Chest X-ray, PA view. Patient: 57 years old, sex M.
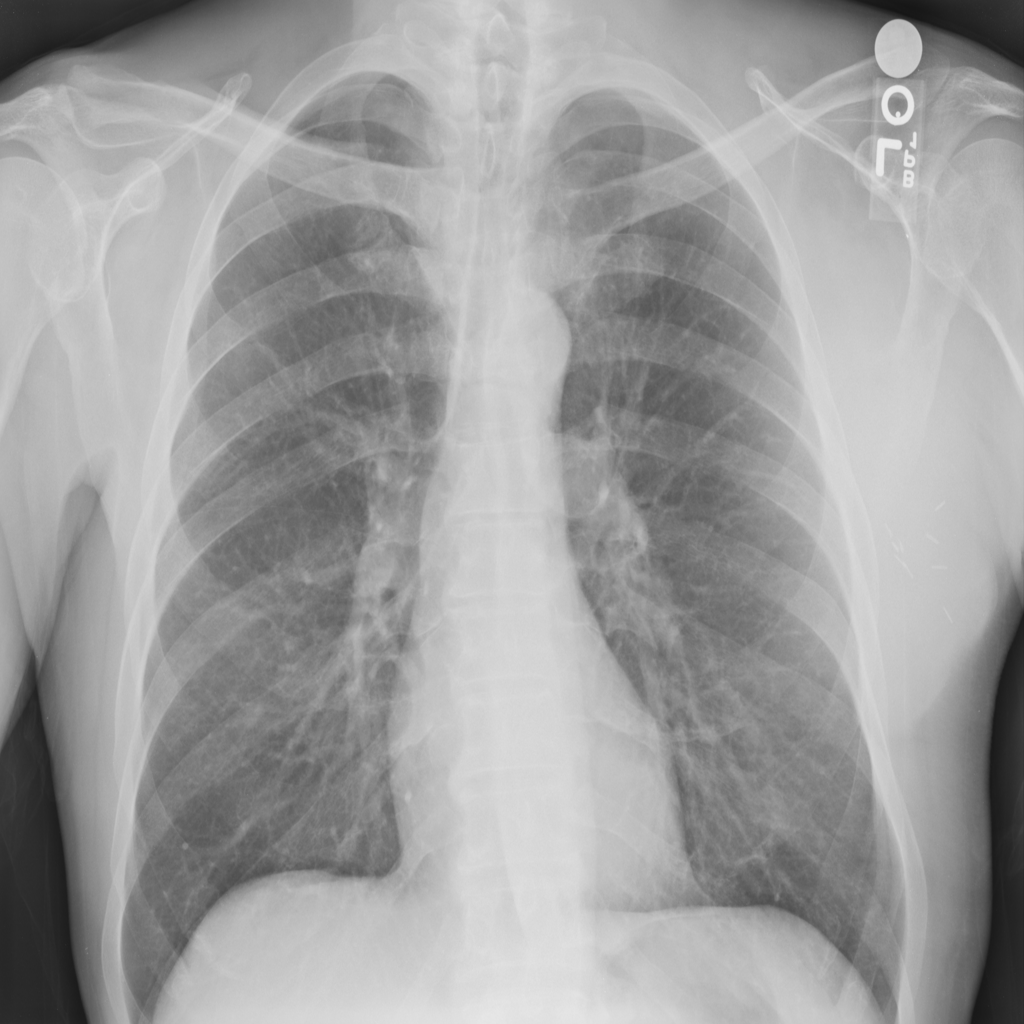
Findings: No Finding